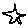
Label: star